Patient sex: M
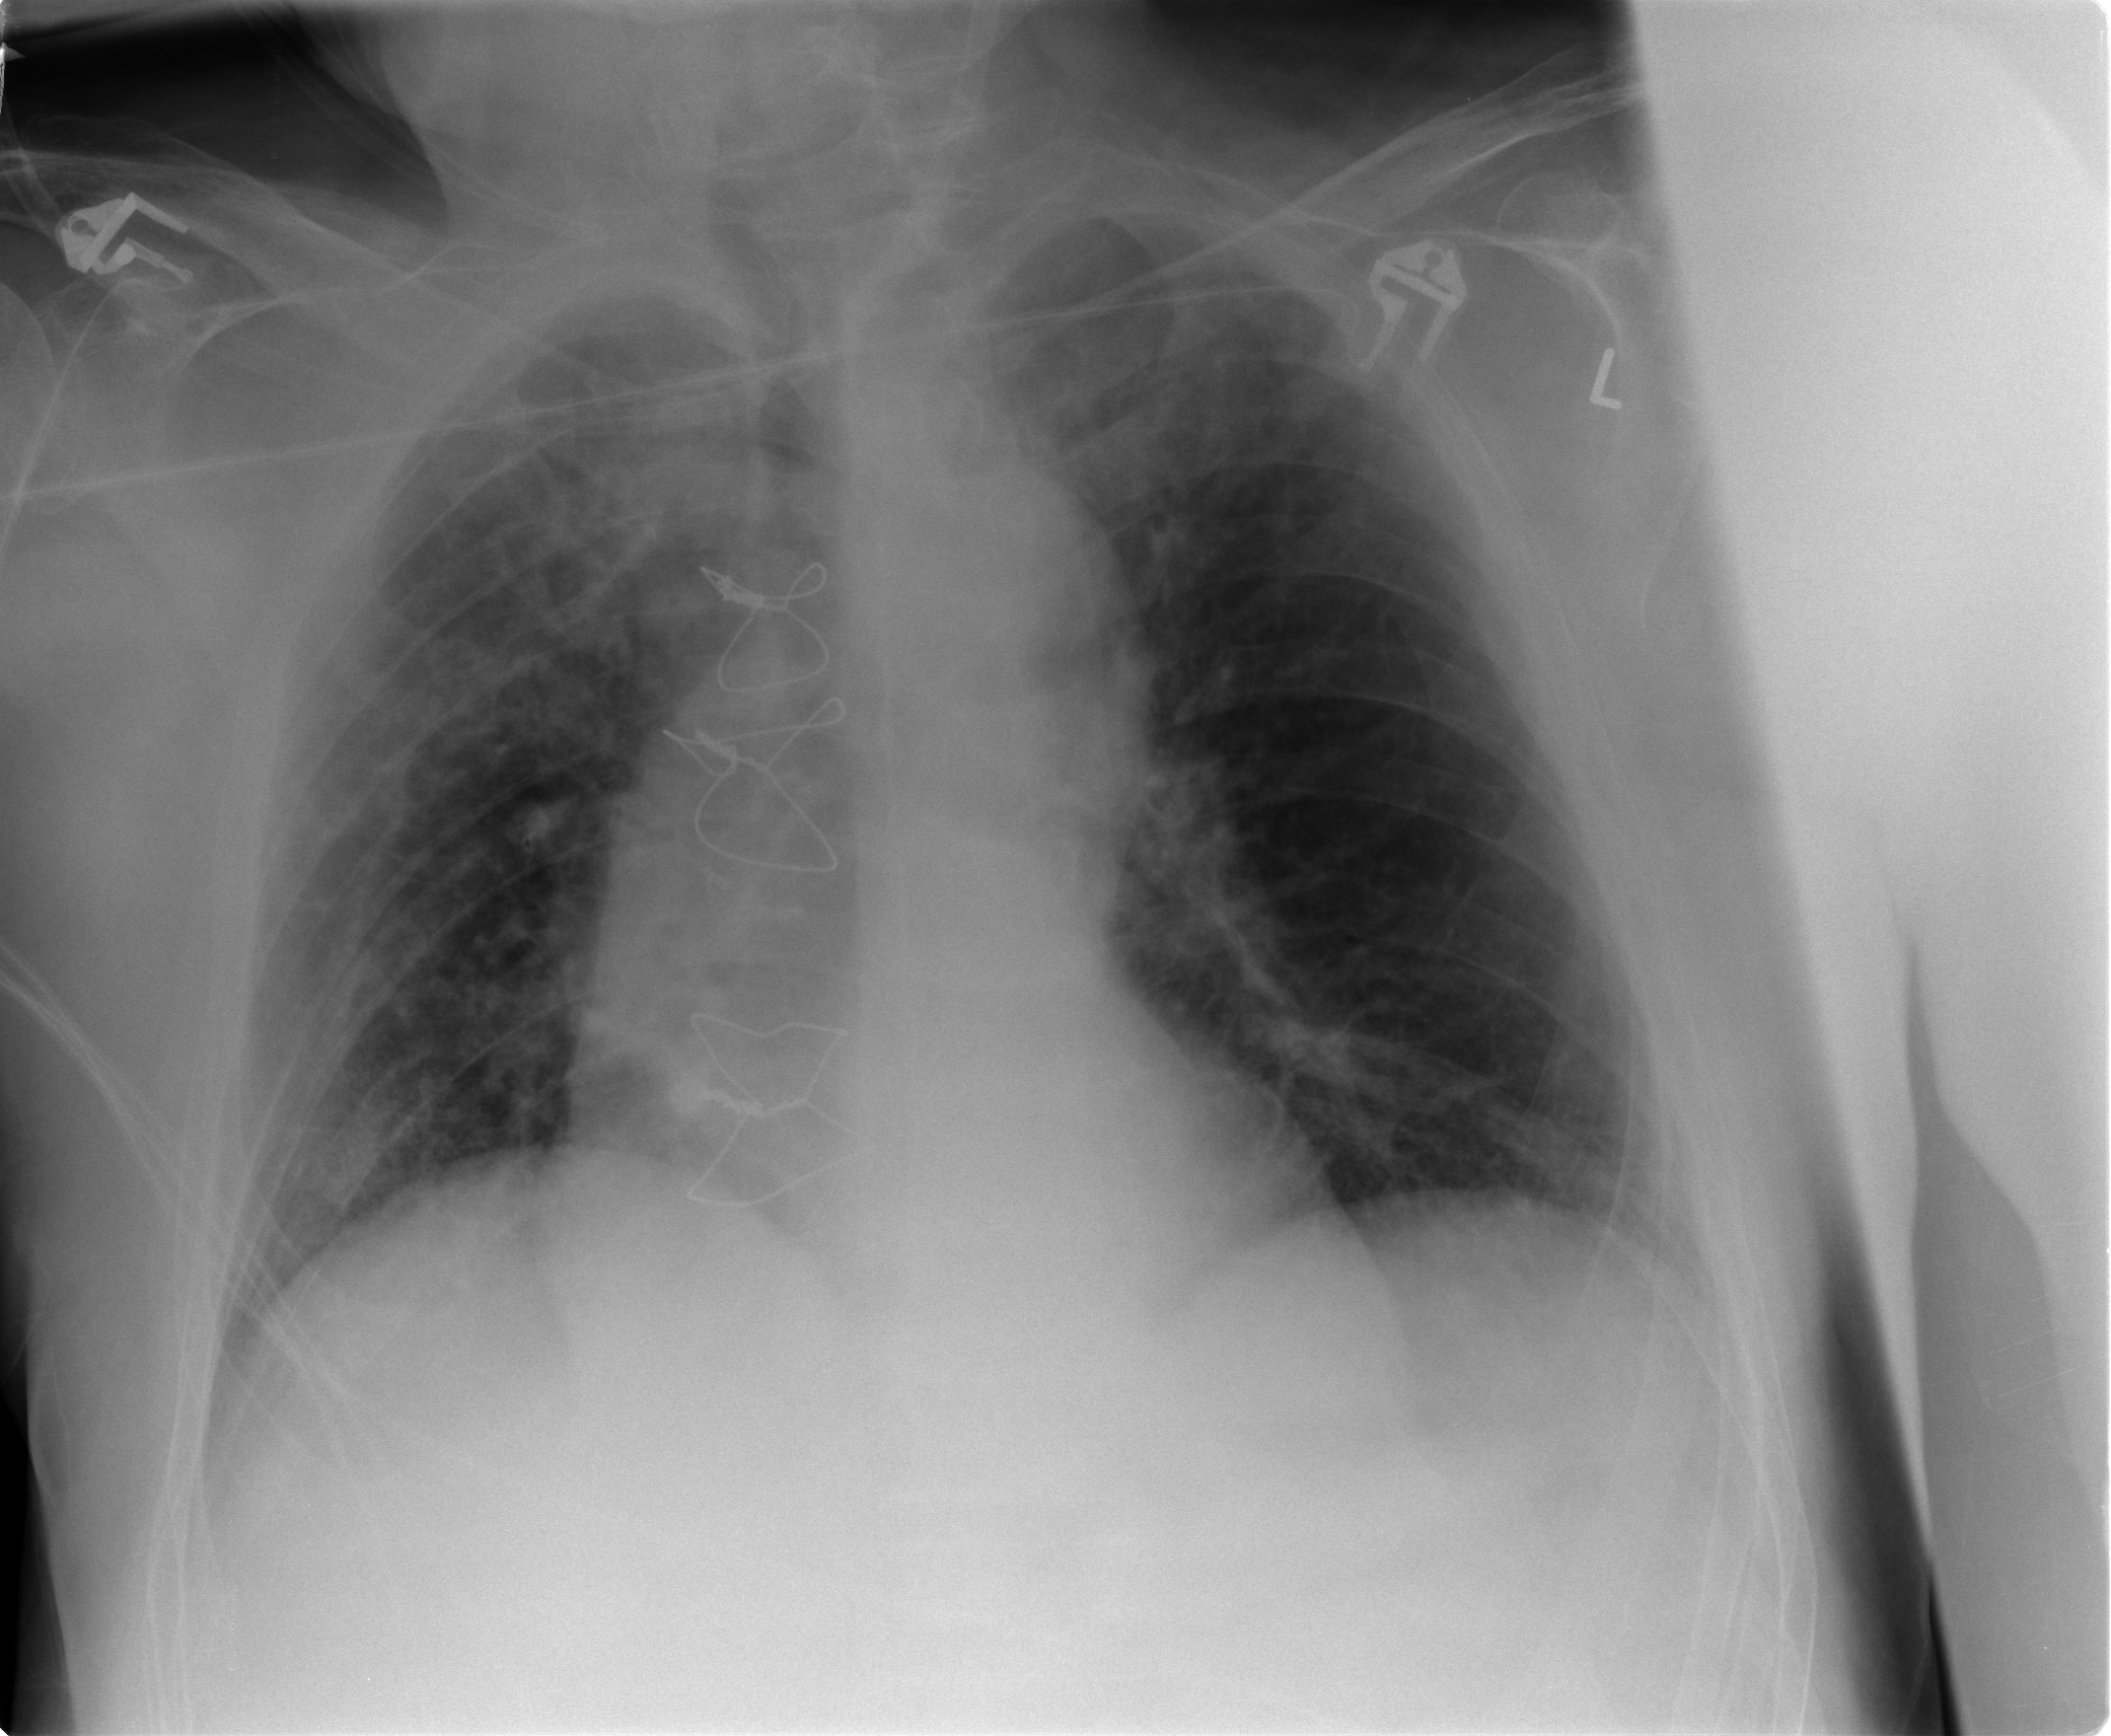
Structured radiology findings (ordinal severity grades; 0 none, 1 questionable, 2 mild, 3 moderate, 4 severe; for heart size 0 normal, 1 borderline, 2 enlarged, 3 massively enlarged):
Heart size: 1
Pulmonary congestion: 1
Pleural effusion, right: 0
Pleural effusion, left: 0
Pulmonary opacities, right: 0
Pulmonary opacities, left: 0
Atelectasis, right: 2
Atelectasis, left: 2